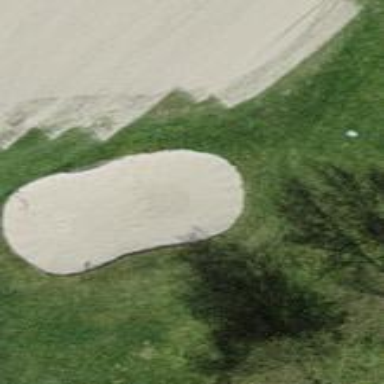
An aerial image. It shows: Sand bunker on golf course.